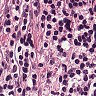
Metastatic tissue present: yes